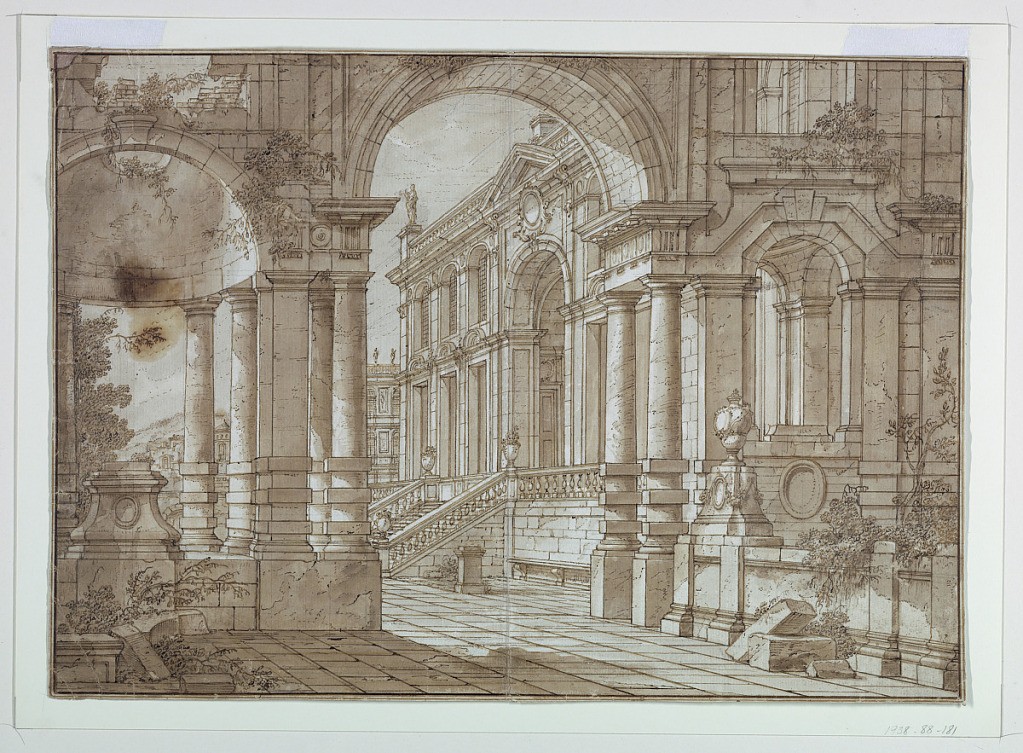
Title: Stage Design, View of a Palace from a Terrace
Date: ca. 1770–80
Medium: Pen and brown ink, brush and brown wash, over black chalk indications on paper
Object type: Drawing
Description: Horizontal rectangle. View on extensively colonnaded Renaissance palaces and gardens through an arch. Wall of arch includes variety of open niches, niche at left partly in ruins.